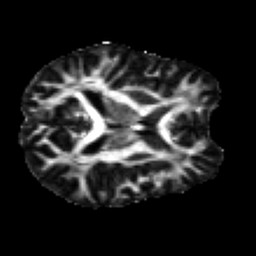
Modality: FA
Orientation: axial
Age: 29
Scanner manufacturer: siemens
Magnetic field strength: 3 T
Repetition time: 2.2 s
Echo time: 0.084 s